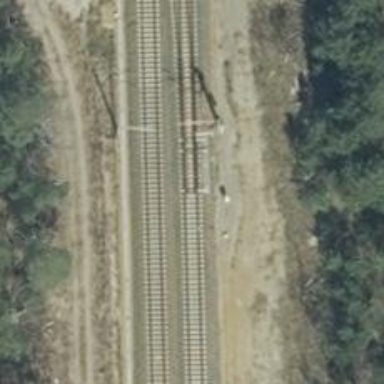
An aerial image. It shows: Railway switch.